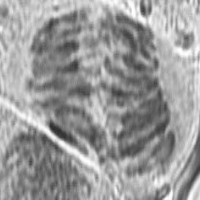
Label: anaphase